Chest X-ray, AP view. Patient: 48 years old, sex F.
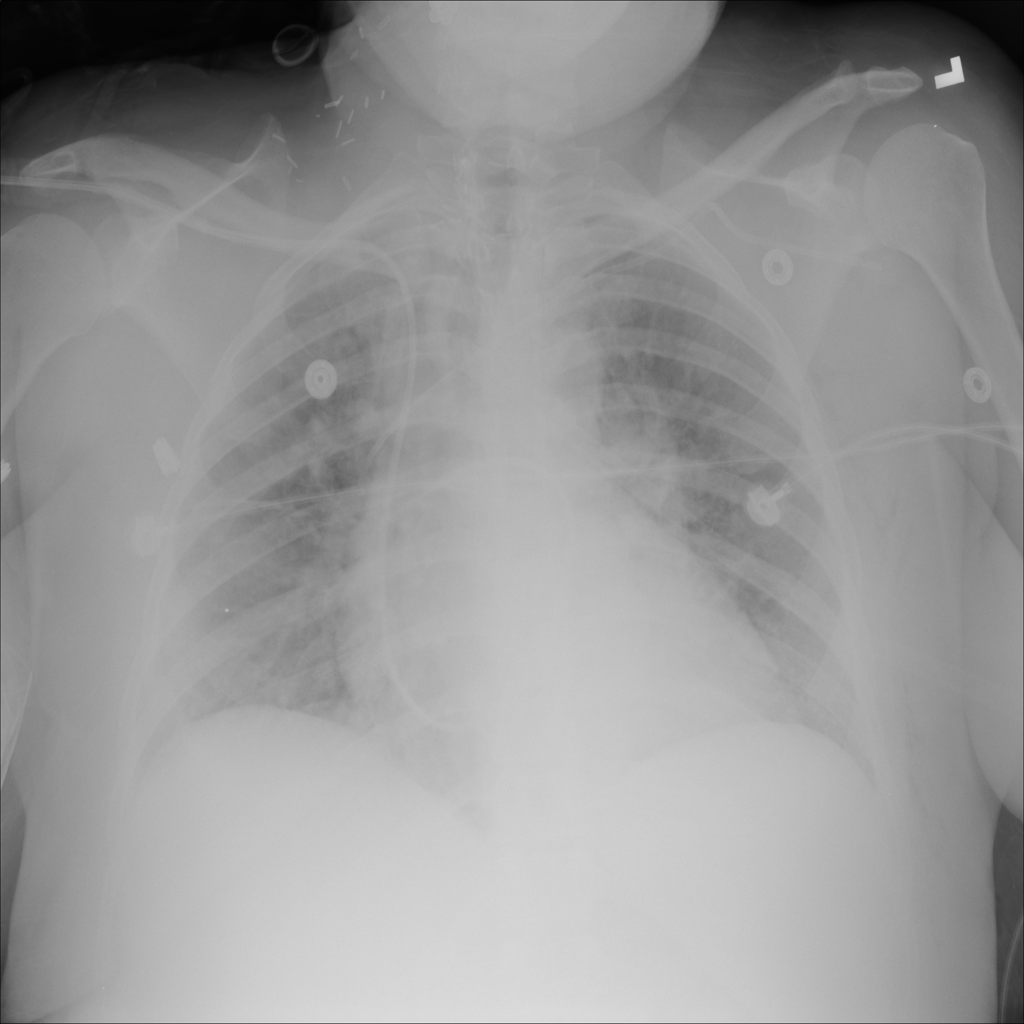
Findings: No Finding